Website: home-depot
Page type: review-order
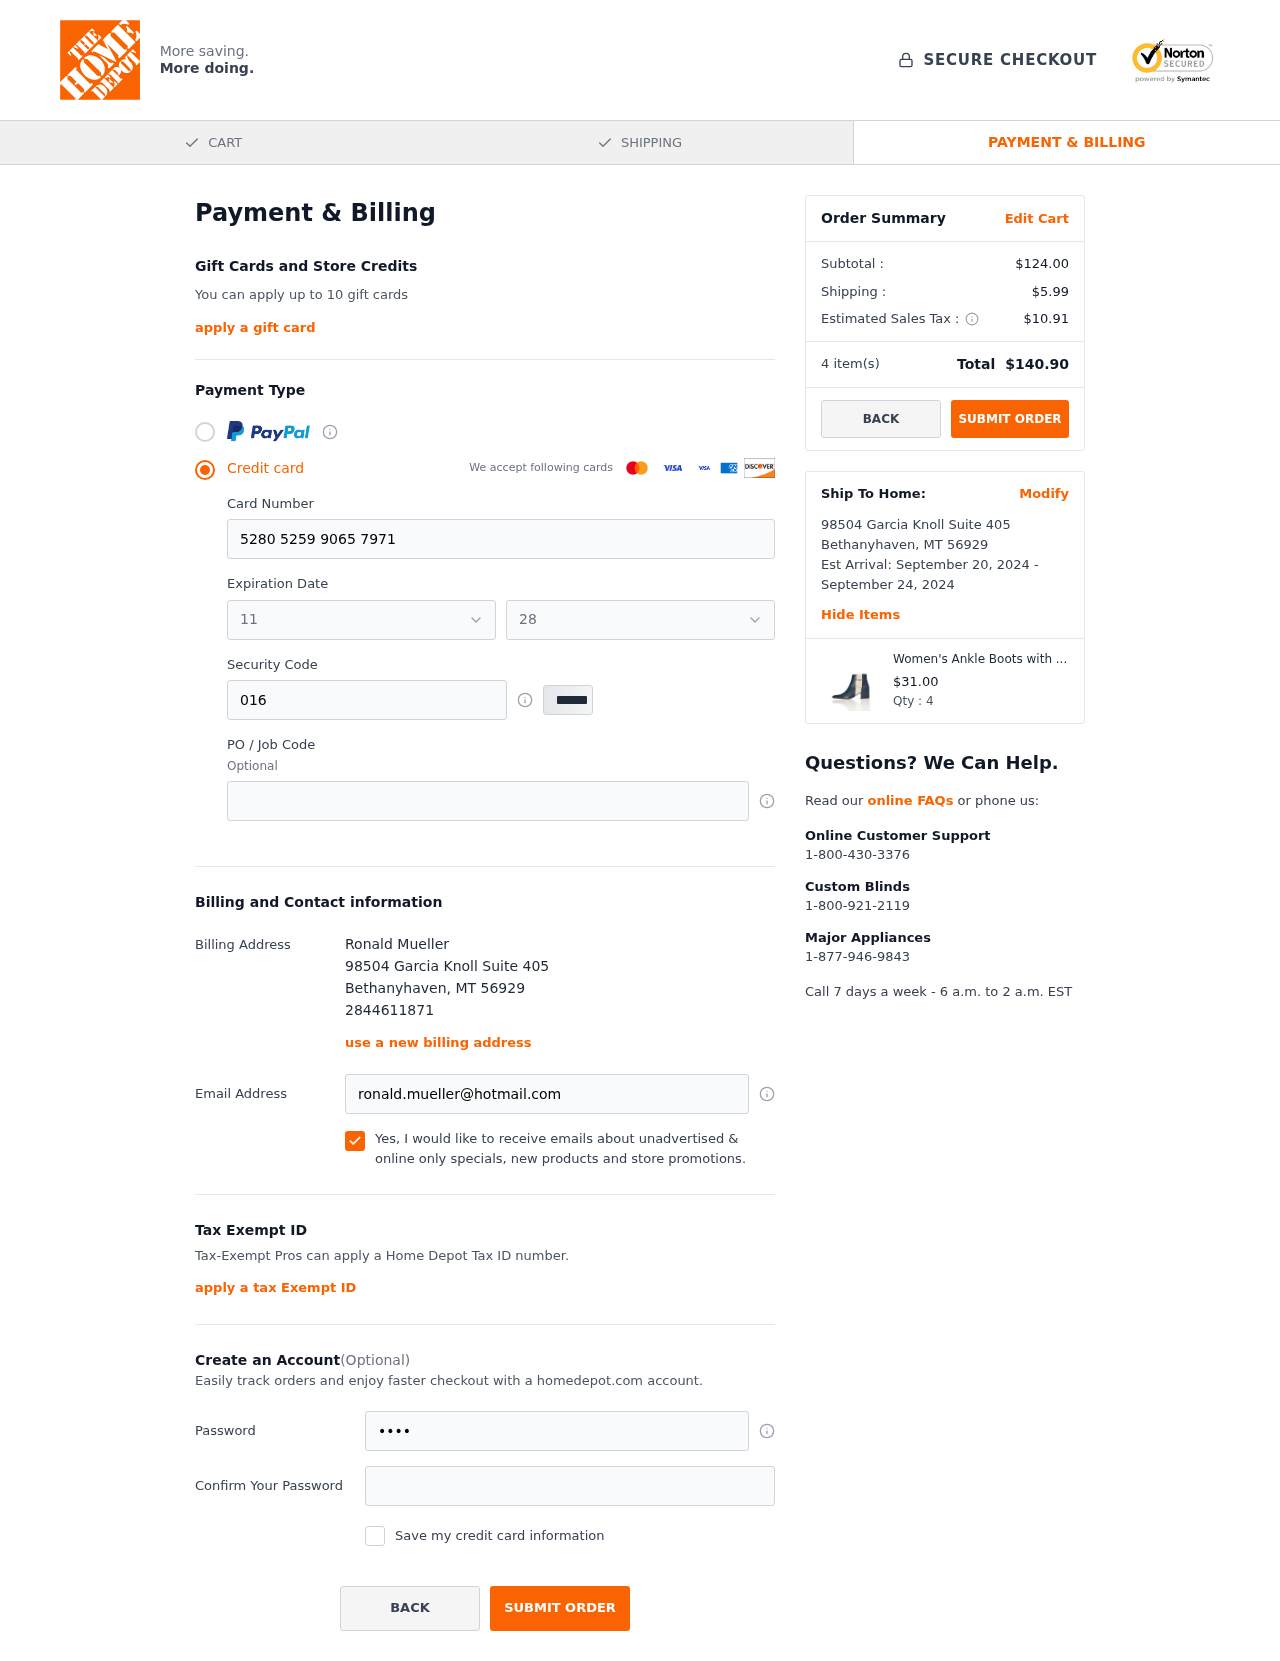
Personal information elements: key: PII_CARD_EXPIRY_MONTH
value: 11
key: PII_CARD_EXPIRY_YEAR
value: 28
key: PII_CITY
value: Bethanyhaven
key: PII_FULLNAME
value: Ronald Mueller
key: PII_PHONE
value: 2844611871
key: PII_POSTCODE
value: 56929
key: PII_STATE_ABBR
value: MT
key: PII_STREET
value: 98504 Garcia Knoll Suite 405
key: PII_CARD_NUMBER
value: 5280 5259 9065 7971
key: PII_CARD_CVV
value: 016
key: PII_EMAIL
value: ronald.mueller@hotmail.com
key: PII_POSTCODE_FULL
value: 56929
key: PII_POSTCODE_NUMERIC
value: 56929
Product elements: key: PRODUCT1_NAME
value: Women's Ankle Boots with Zips and Colour Block Straps
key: PRODUCT1_PRICE
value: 31
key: PRODUCT1_QUANTITY
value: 4
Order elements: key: ORDER_SUBTOTAL
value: $124.00
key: ORDER_SHIPPING_COST
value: $5.99
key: ORDER_TAX
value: $10.91
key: ORDER_NUM_ITEMS
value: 4
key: ORDER_TOTAL
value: $140.90
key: ORDER_SHIPPING_DATE
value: September 20, 2024
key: ORDER_DELIVERY_DATE
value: September 24, 2024